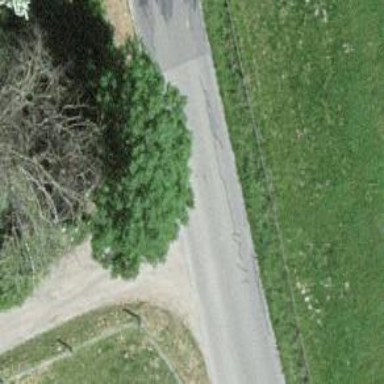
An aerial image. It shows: Tertiary road.